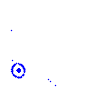
Particle: kaon